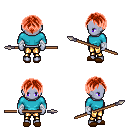
a pixel art fantasy rpg character, female body template, dark elf, purple skin, teal long-sleeve shirt, gold greaves, red parted hairstyle, white cloth bandages, brown slippers, spear, four views (front, back, left, right), 2x2 character sprite sheet, small pixel art, hard edges, no anti-aliasing